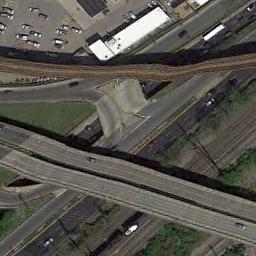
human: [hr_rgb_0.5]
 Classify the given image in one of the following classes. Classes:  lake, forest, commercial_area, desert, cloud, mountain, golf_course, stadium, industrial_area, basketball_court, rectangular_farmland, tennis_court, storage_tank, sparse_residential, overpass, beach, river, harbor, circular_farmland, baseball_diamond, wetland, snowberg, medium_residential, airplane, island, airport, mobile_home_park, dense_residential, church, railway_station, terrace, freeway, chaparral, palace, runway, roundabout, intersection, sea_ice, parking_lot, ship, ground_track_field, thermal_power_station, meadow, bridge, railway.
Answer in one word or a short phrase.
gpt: overpass